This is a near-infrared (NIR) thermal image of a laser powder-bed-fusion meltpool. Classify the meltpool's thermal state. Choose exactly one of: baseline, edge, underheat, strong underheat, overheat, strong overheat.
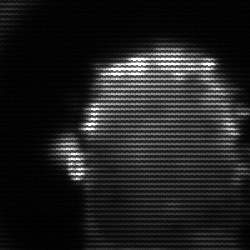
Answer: baseline